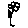
Label: flower